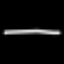
Label: line